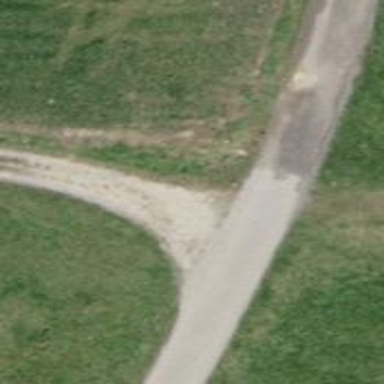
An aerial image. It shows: Track with compacted grade 2 surface.